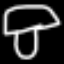
Label: mushroom